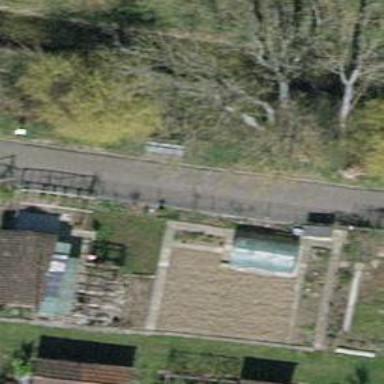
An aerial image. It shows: Bench.